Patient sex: M
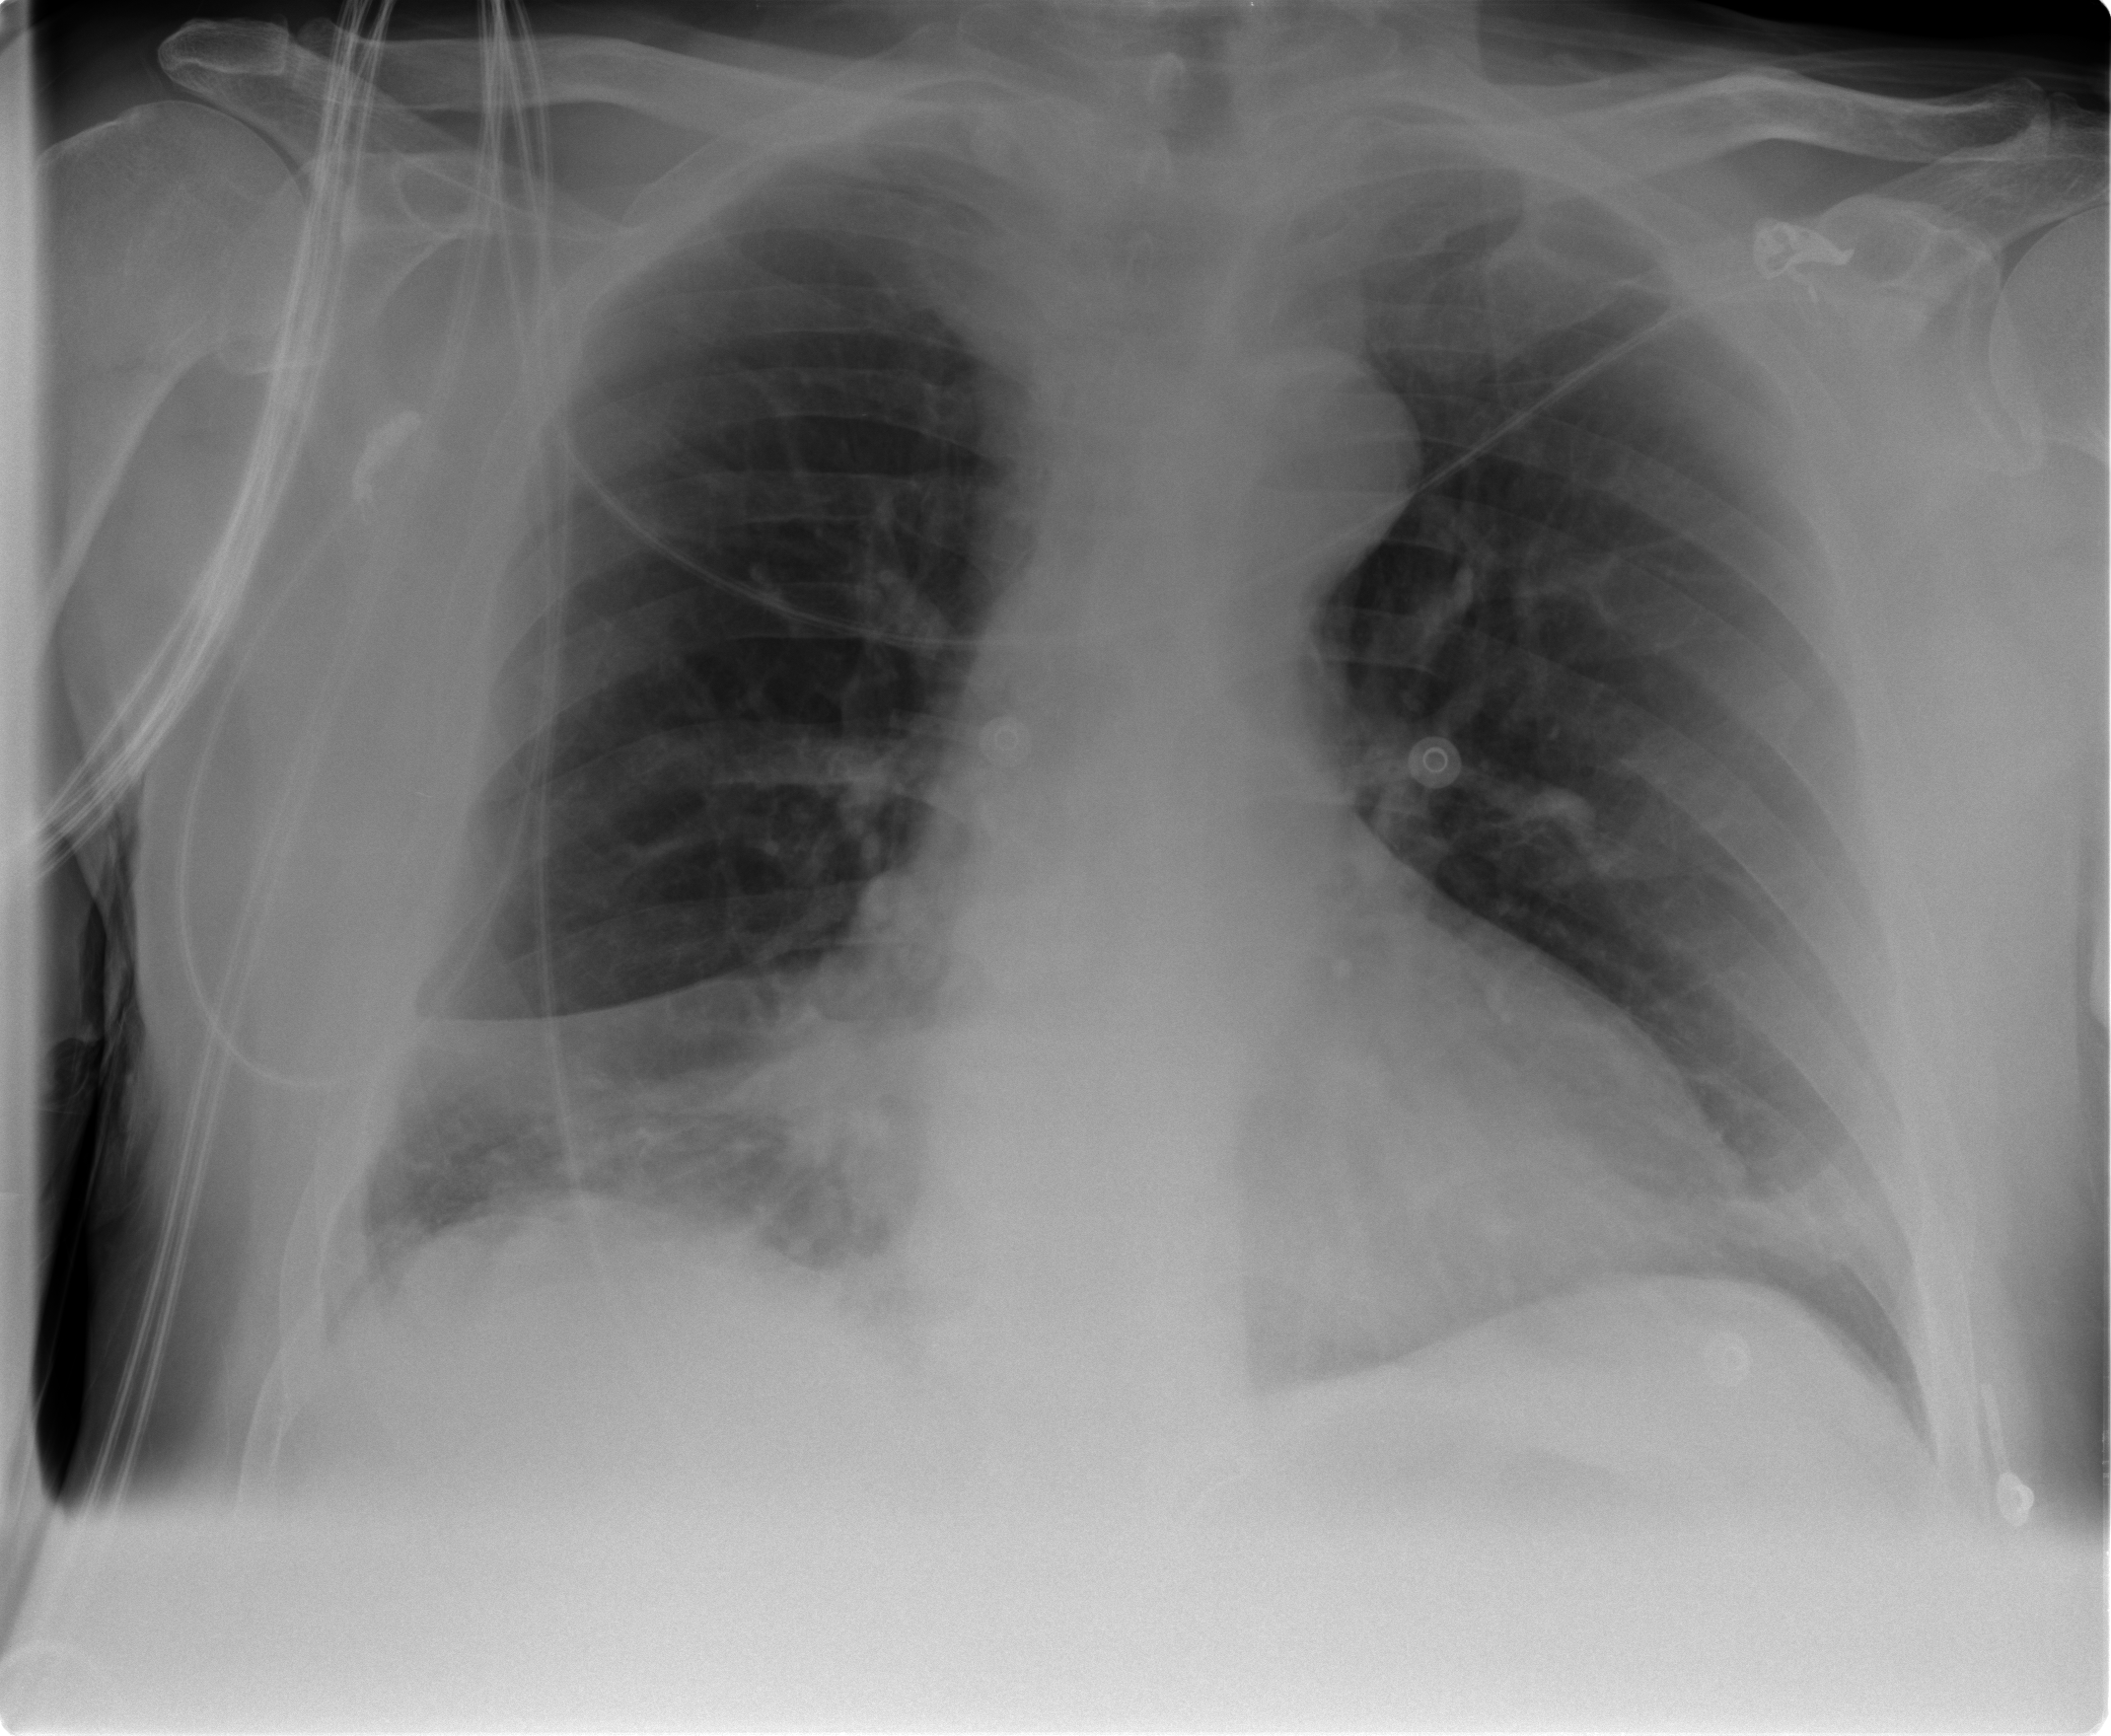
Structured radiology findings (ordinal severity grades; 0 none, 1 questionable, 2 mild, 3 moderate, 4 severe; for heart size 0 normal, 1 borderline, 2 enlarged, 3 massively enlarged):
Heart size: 2
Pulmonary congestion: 1
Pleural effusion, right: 2
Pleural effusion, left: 0
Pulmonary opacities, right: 1
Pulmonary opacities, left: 0
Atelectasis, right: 2
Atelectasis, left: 1